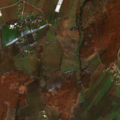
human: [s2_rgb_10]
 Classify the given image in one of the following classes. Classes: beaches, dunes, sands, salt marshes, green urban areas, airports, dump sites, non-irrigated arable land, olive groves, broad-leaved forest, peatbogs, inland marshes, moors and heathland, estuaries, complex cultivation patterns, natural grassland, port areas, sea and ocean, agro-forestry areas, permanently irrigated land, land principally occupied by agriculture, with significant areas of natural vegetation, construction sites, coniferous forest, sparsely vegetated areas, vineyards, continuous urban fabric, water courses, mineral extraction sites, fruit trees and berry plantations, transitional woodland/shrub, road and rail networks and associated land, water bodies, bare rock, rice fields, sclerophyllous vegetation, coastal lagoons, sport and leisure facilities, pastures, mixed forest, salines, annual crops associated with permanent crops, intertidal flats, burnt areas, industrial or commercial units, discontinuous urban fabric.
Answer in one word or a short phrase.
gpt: non-irrigated arable land, land principally occupied by agriculture, with significant areas of natural vegetation, broad-leaved forest